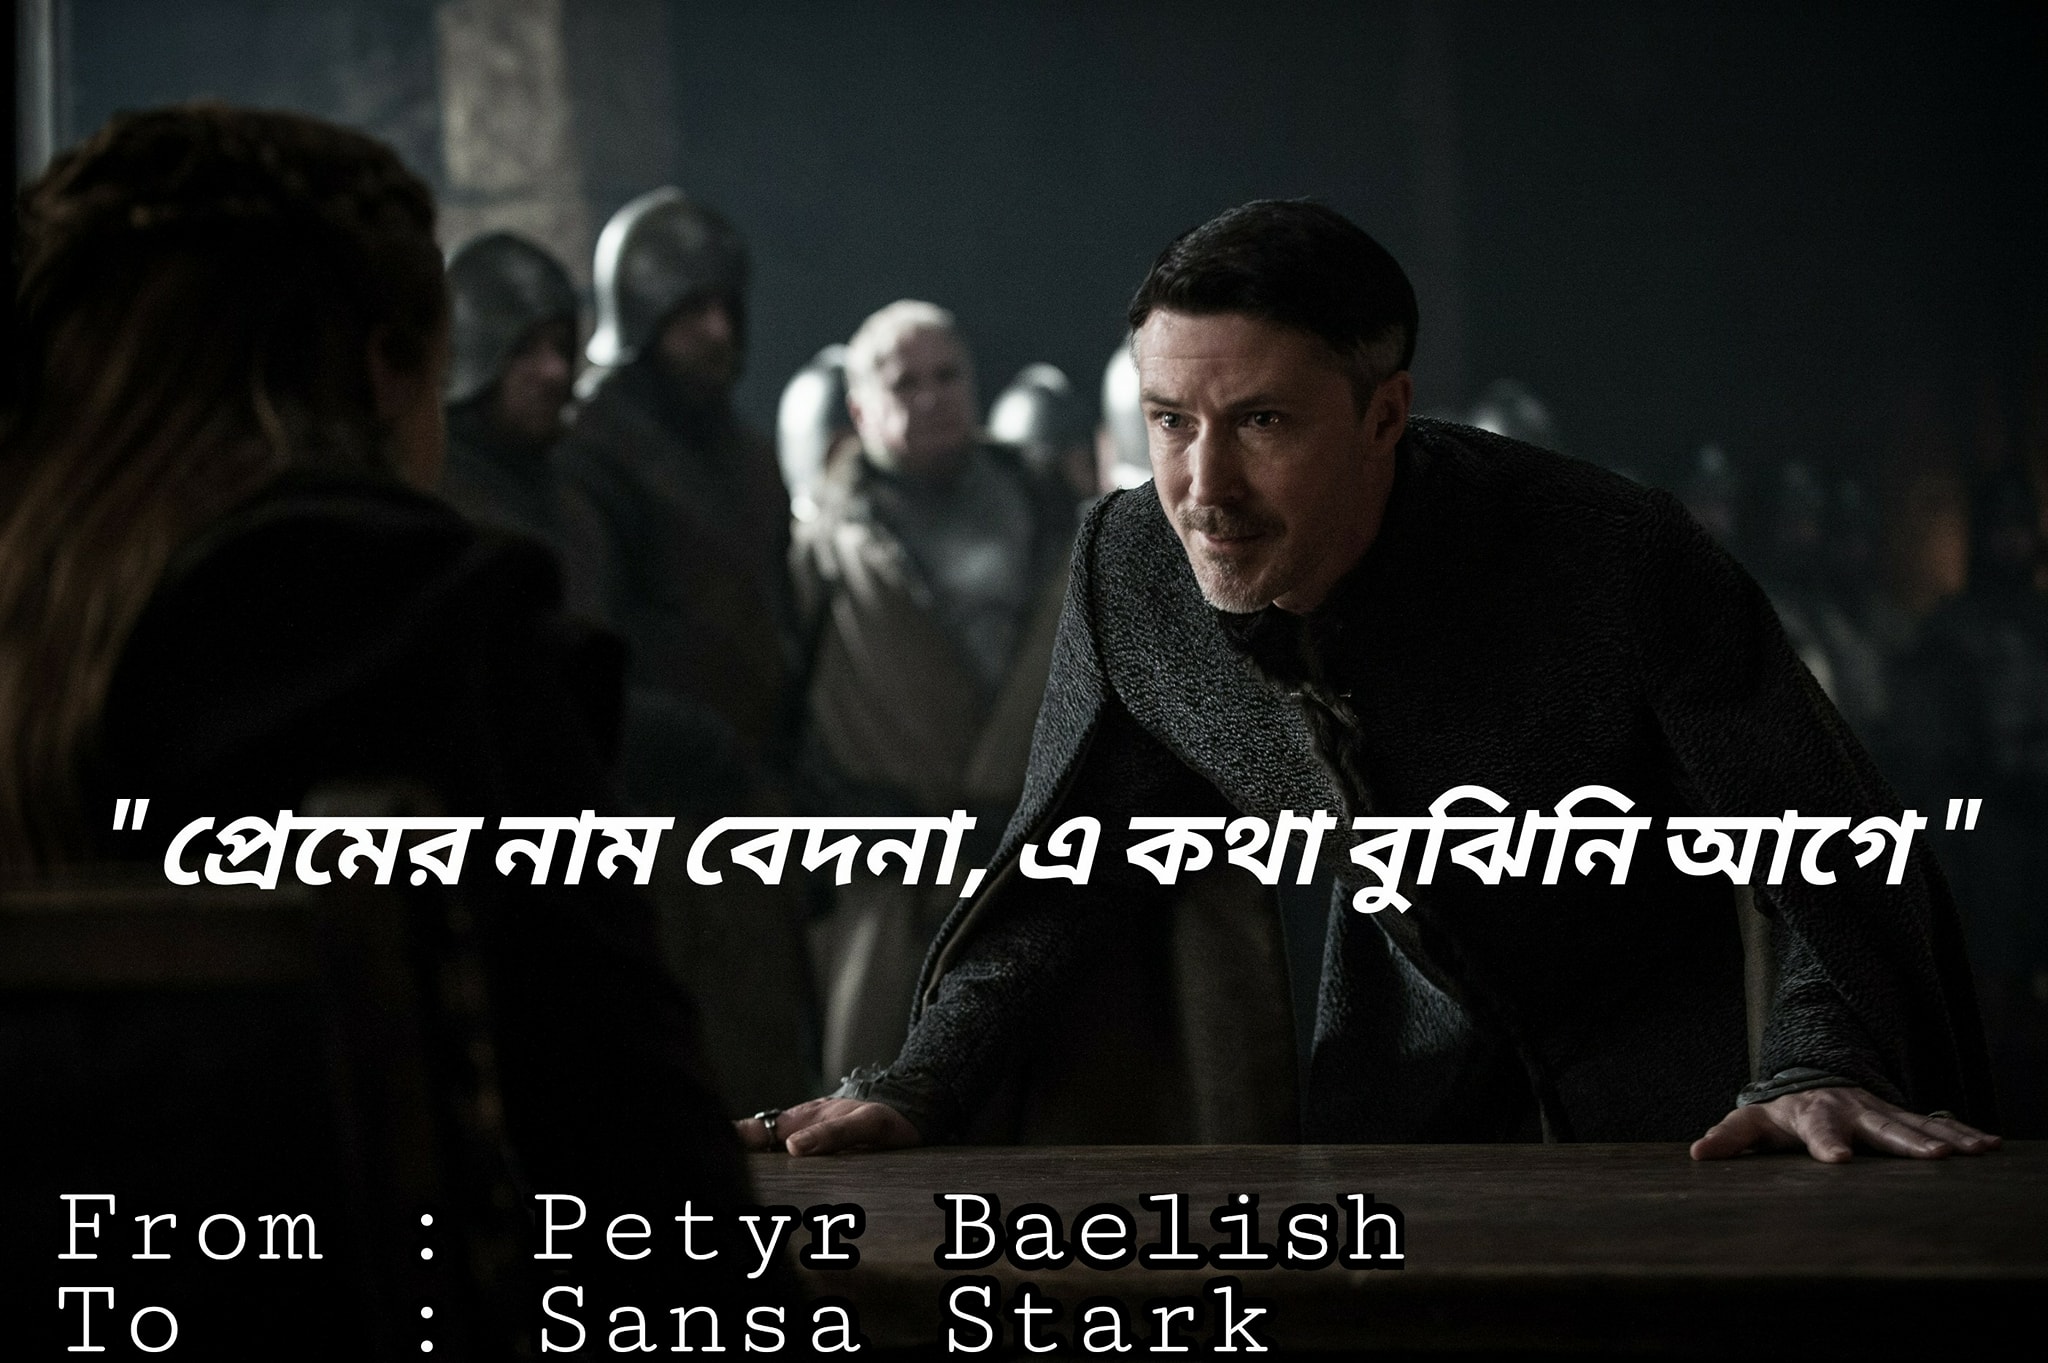
Caption: "প্রেমের নাম বেদনা , এ কথা বুঝিনি আগে "   From : Petyr Baelish    To : Sansa Stark
Label: non-hate